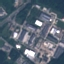
Land use / land cover class: Industrial